Question: I am looking to create jpg/png buttons with text as various language names. But the online tools don't seem to recognize the non-english words like language names for arabic, thai and hindi etc.
I tried <URL> with text as name of the language in local characters and all I see is ??????.

Any pointer or online resource to create non-css image buttons would be of great help?
Thanks in advance.
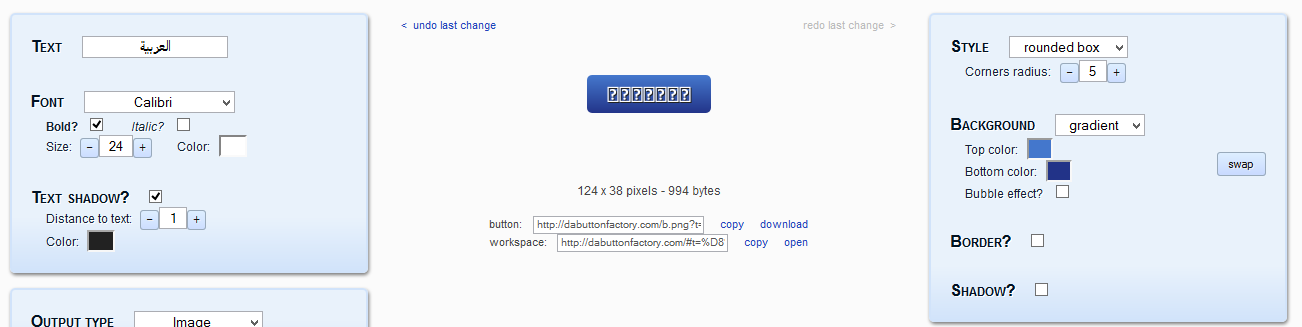
Answer: The issue is with the fonts. The online tool you mentioned has limited fonts and none of them support the scripts you want to create buttons for. I just searched around and found <URL> which apparently has a wider variety of fonts and also lets you to upload your own font. The caveat is that it seems to be a paid service.